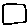
Label: square